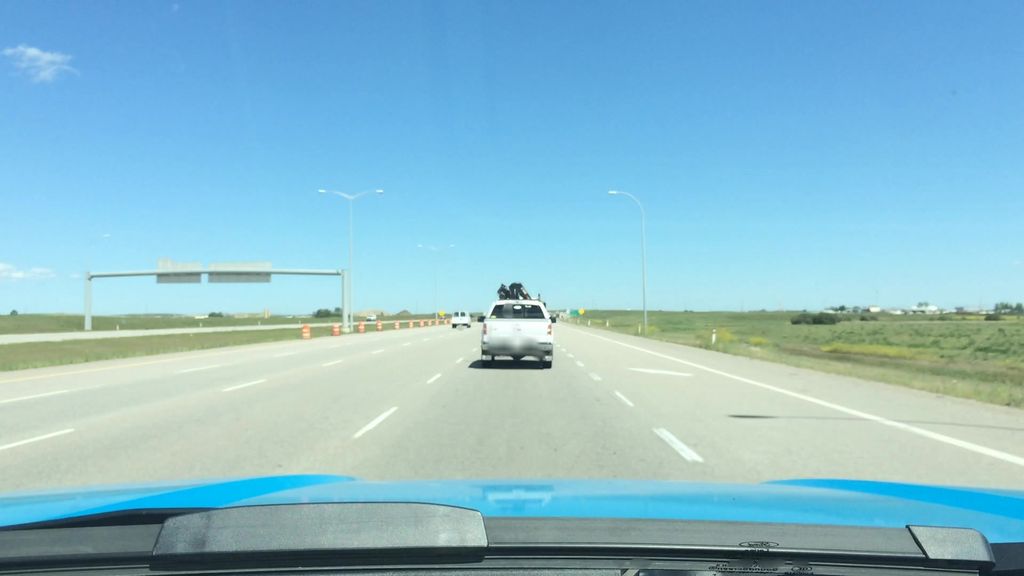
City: calgary